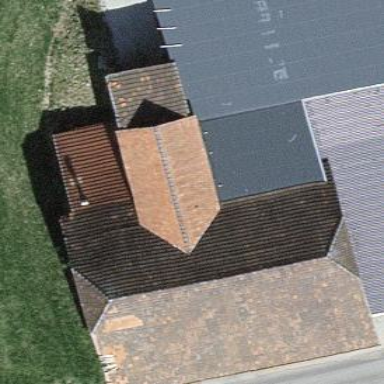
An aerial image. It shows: Farm auxiliary building.